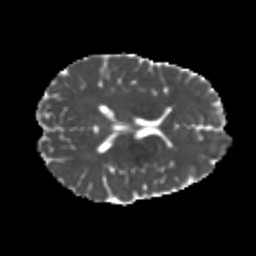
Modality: MD
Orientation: axial
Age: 22
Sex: male
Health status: healthy
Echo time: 0.074 s